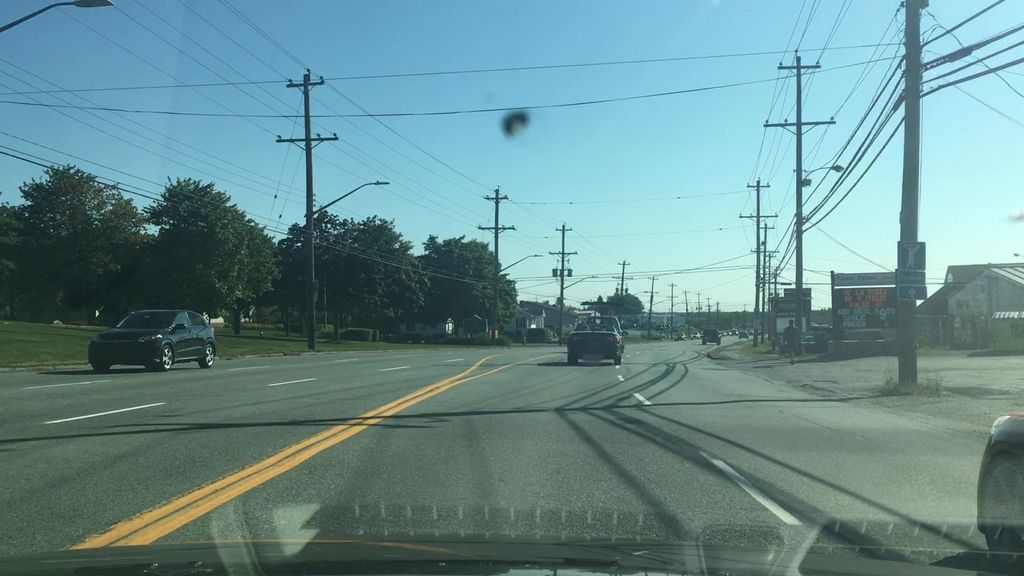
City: halifax